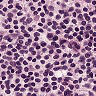
Metastatic tissue present: no